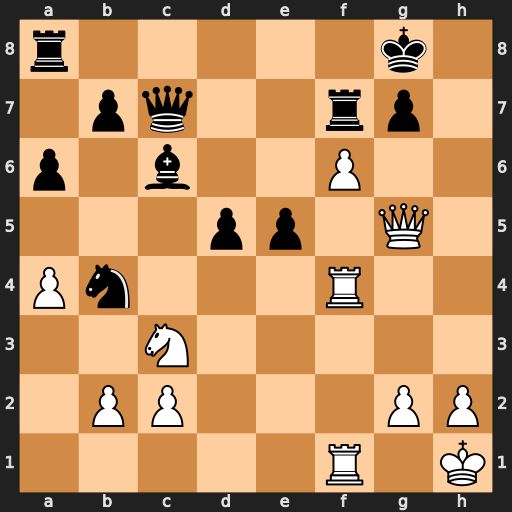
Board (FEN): r5k1/1pq2rp1/p1b2P2/3pp1Q1/Pn3R2/2N5/1PP3PP/5R1K
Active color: w
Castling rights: -
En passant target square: -
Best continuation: Rh4 Qe7 Rh6